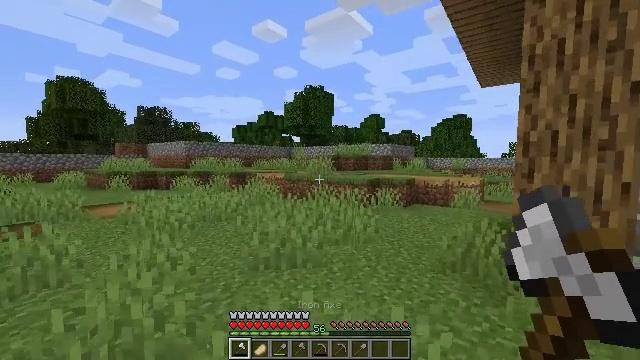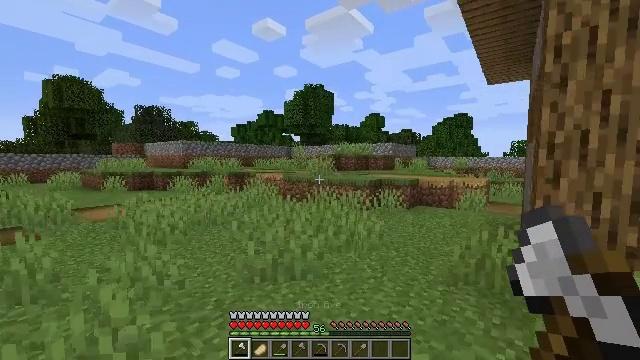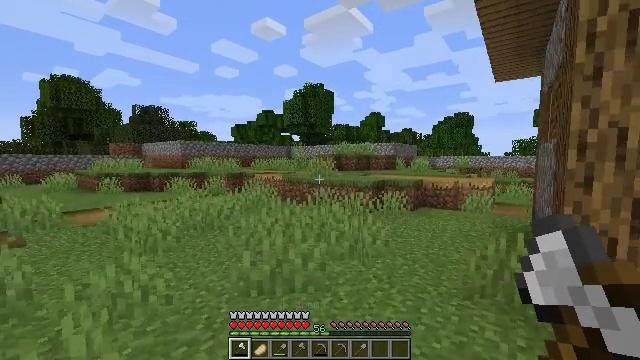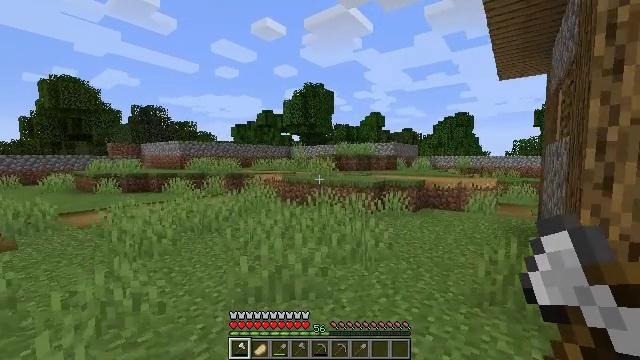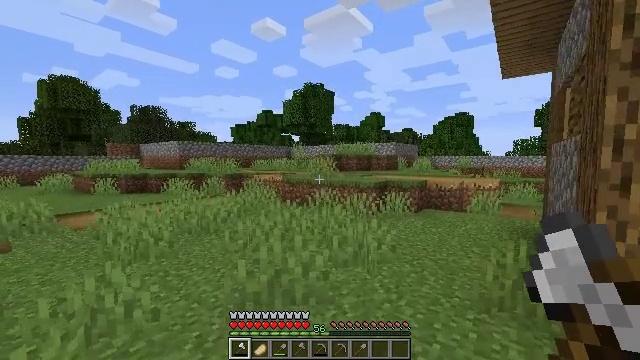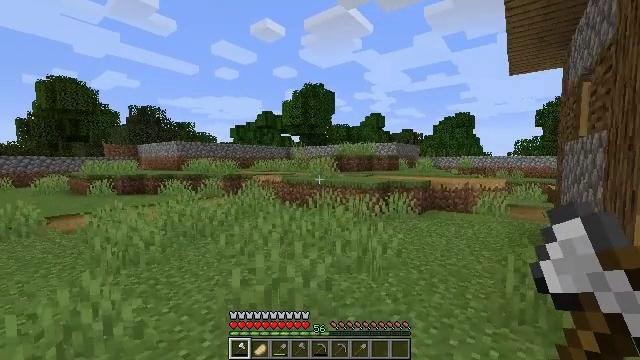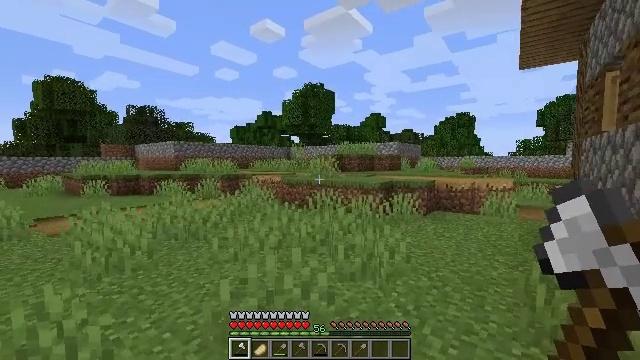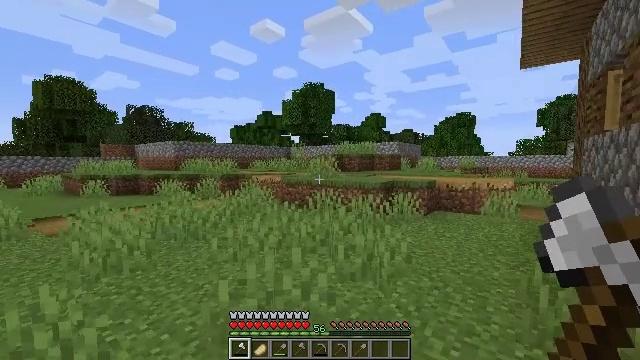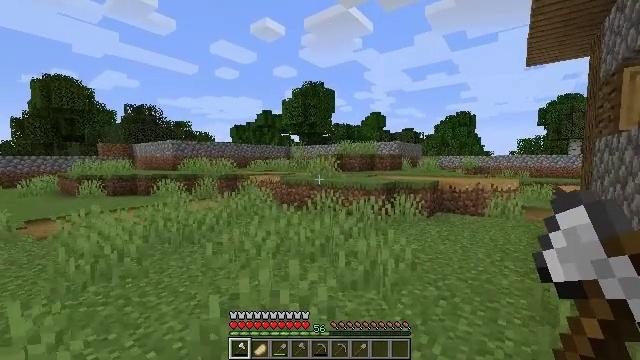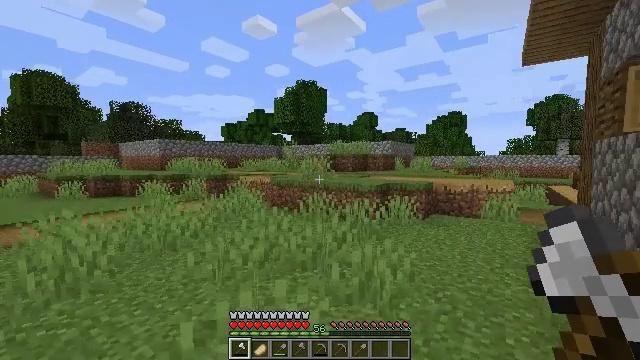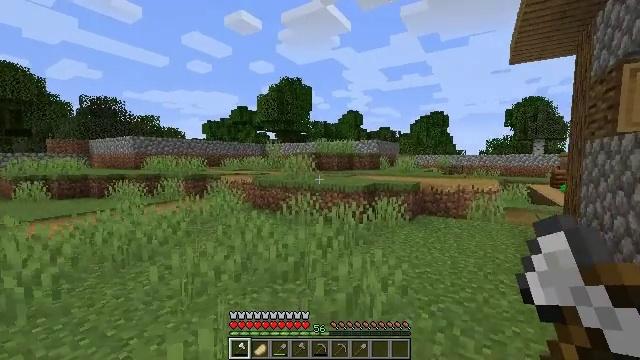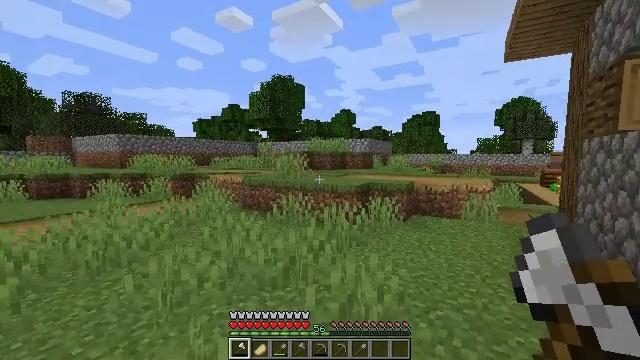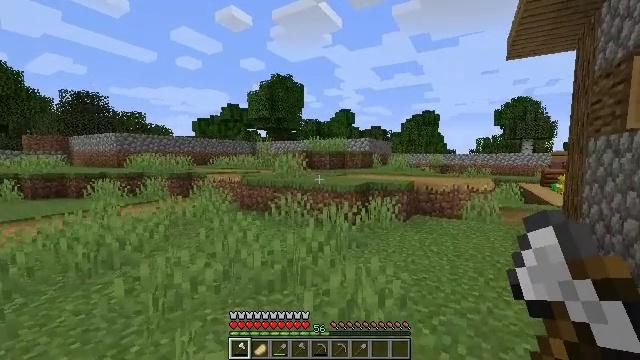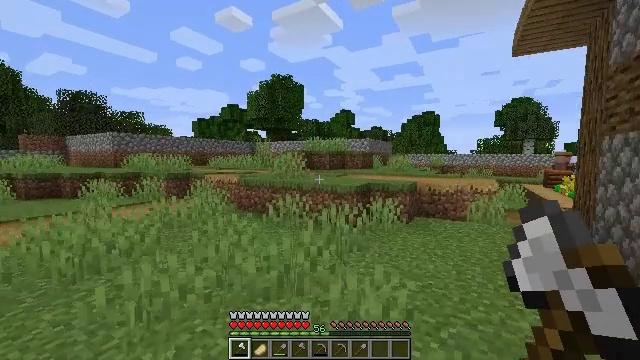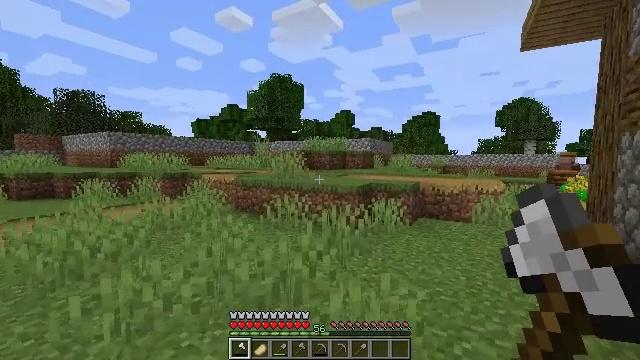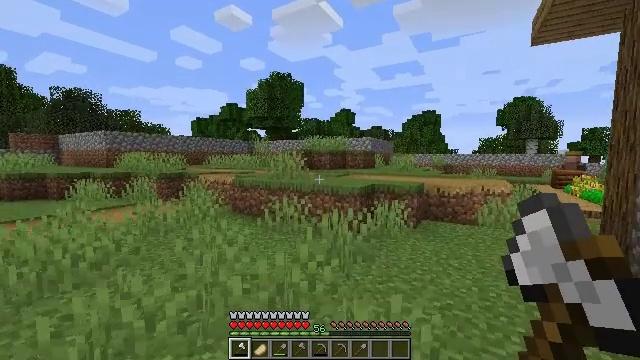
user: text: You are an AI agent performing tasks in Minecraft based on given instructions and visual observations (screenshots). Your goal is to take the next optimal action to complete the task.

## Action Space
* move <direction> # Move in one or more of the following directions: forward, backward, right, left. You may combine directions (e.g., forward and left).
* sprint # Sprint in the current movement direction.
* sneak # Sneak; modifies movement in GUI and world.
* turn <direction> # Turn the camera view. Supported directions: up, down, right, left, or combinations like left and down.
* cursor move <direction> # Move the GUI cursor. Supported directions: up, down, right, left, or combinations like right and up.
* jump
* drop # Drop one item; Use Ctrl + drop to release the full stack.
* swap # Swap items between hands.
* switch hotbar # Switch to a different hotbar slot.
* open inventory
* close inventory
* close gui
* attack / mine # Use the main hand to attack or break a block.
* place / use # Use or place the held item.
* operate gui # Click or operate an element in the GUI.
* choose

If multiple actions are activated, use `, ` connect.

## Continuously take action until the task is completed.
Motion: motion action
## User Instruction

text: Break the clay block to collect it.
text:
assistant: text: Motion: move forward
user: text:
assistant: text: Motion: move forward
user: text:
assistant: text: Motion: move forward
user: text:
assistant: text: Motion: move forward
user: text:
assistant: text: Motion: move forward
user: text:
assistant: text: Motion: move forward
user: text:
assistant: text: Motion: move forward
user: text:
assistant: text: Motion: move forward
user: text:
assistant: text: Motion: move forward, turn right
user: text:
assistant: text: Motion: move forward, turn right
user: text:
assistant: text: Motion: move forward, turn right
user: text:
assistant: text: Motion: move forward
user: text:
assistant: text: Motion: move forward
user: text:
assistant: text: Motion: move forward
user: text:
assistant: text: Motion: move forward
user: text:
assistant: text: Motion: move forward
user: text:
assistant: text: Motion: move forward
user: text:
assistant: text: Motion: move forward
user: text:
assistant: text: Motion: move forward, turn right and down
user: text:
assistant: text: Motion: move forward, turn right and down
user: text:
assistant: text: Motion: move forward
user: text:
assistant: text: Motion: move forward
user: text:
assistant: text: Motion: move forward
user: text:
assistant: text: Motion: move forward
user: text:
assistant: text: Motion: move forward
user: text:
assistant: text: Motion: move forward
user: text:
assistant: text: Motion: move forward
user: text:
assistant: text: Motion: move forward
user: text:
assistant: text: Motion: move forward
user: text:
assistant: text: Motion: move forward